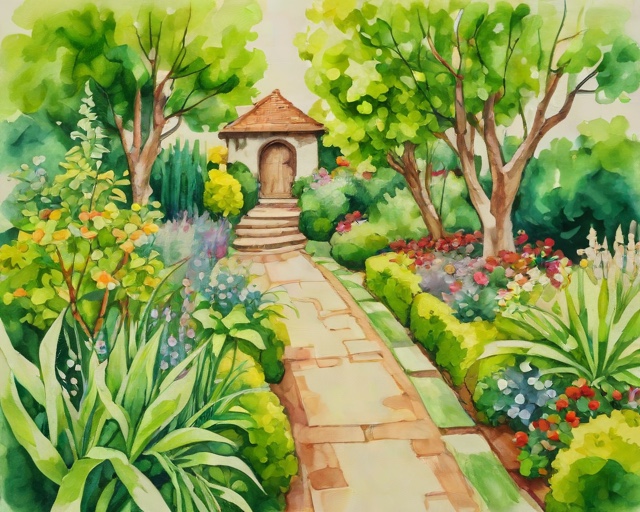
Category: Get Well